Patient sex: M
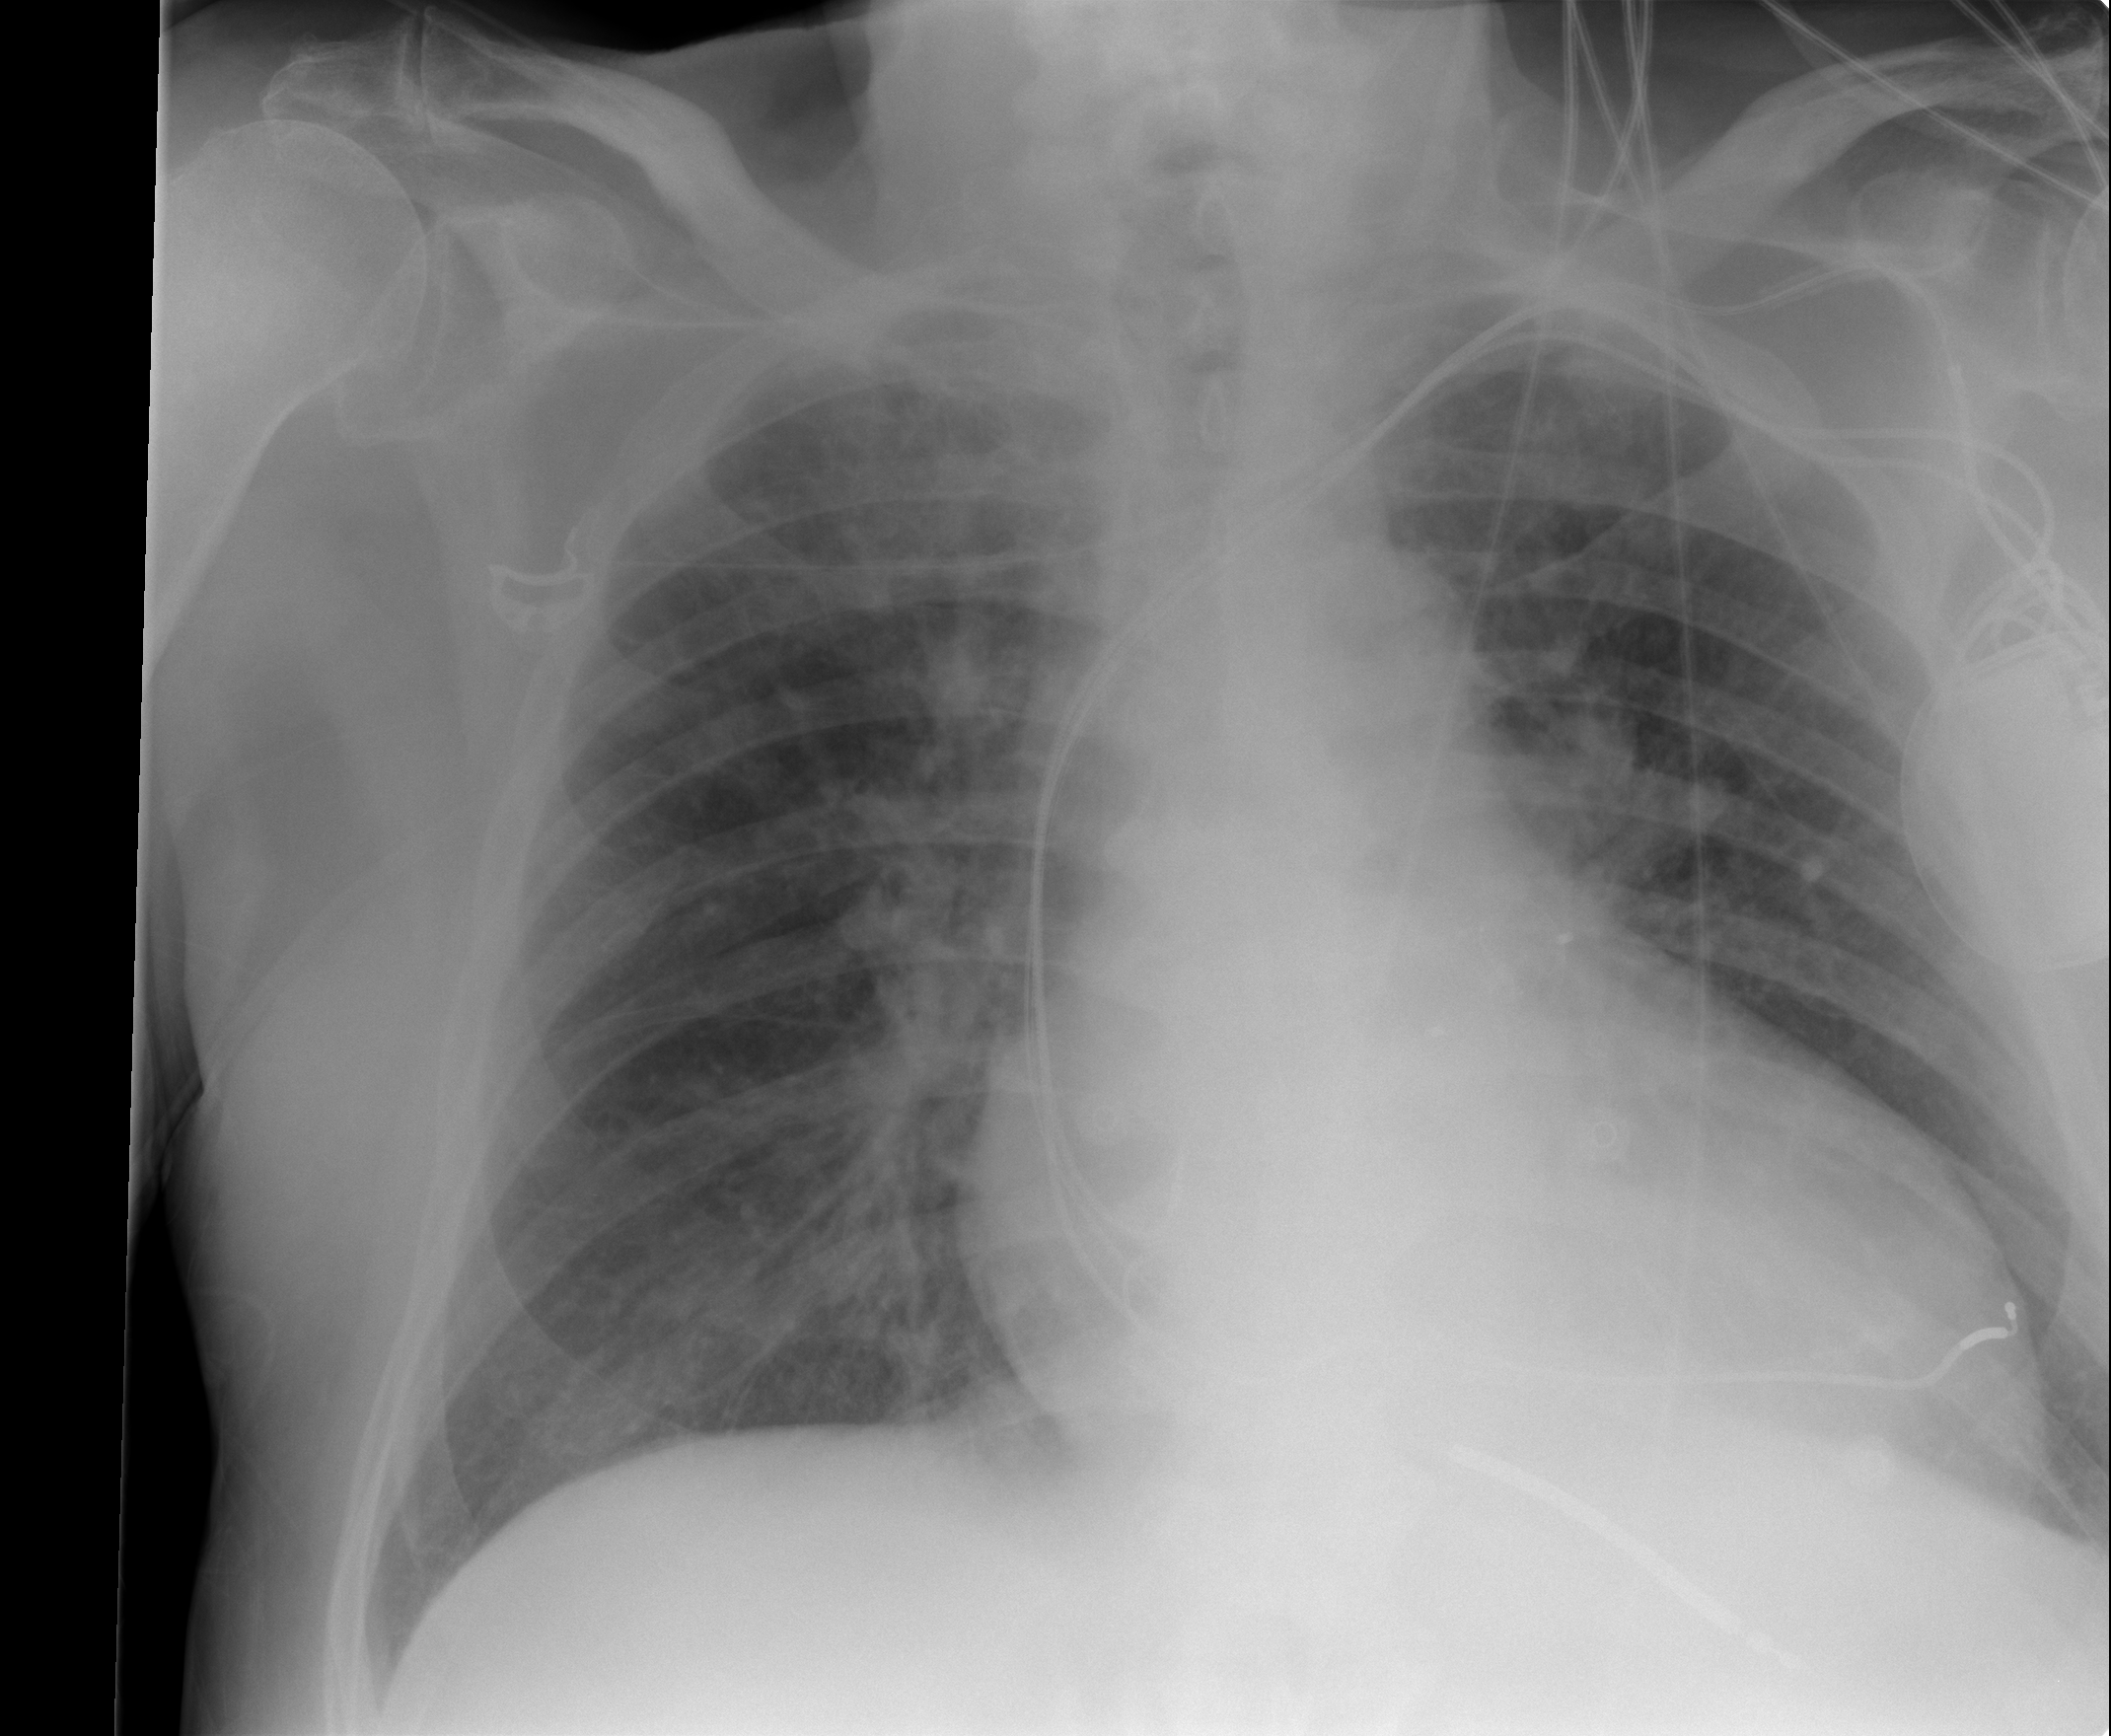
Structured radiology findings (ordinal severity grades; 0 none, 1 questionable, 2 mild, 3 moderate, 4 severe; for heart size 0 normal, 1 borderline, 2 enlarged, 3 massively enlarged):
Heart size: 2
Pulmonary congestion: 2
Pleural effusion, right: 0
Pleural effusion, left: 0
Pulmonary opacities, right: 0
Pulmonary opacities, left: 0
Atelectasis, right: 0
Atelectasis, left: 0